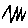
Label: zigzag